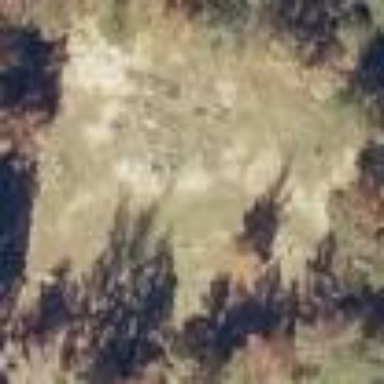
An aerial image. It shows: Graveyard.